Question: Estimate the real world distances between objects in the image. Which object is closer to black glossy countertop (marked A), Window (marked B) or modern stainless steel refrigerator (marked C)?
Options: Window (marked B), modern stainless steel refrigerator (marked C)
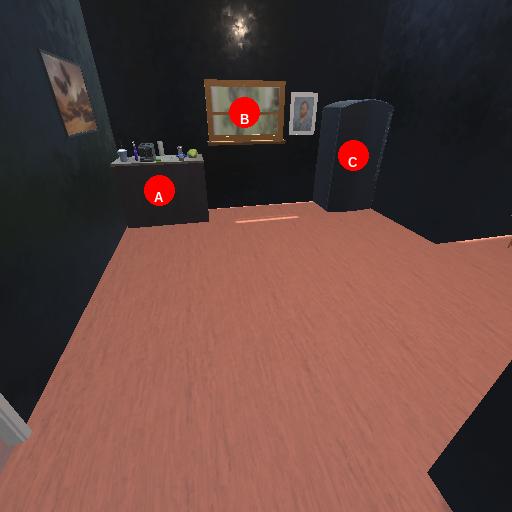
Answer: Window (marked B)